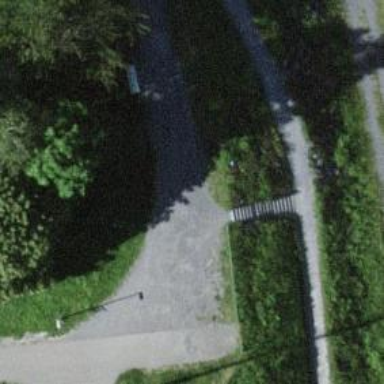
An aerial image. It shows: Road with steps.